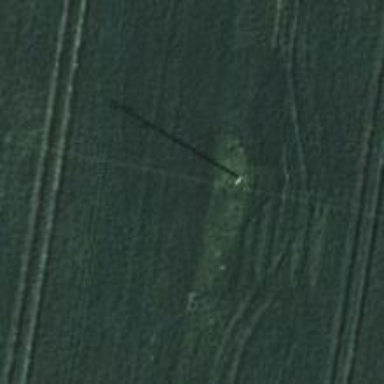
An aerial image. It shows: Power pole.